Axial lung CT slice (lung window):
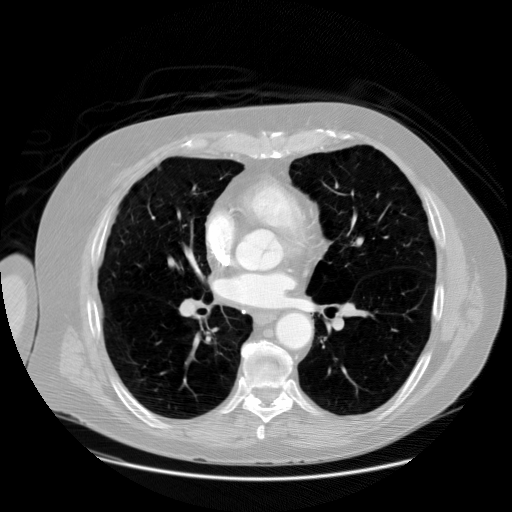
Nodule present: no